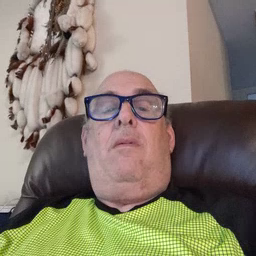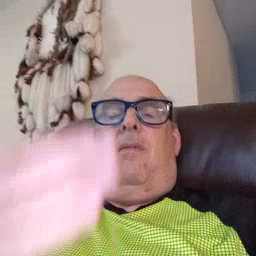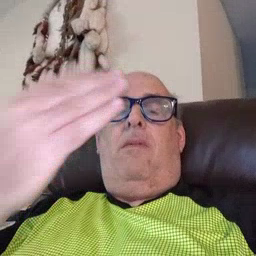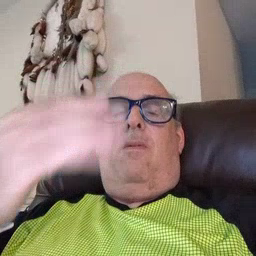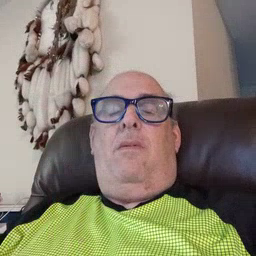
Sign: morning